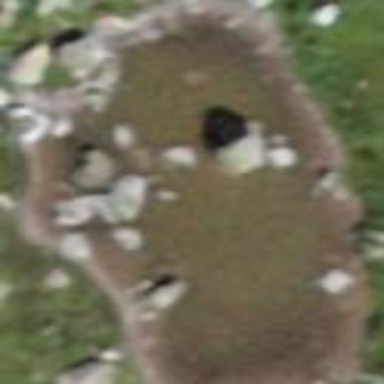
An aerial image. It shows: Pond with natural water.